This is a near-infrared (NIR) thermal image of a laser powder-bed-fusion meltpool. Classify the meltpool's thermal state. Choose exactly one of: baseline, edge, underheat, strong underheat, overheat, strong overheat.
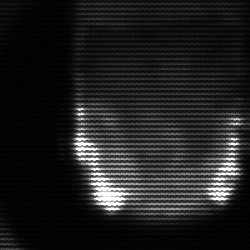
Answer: baseline